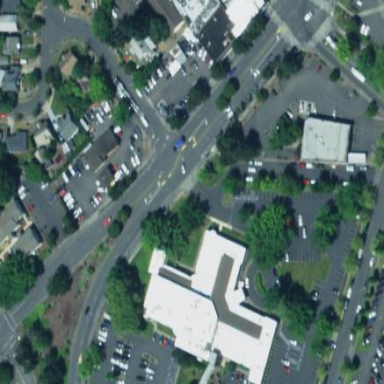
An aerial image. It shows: Clinic building providing healthcare services.